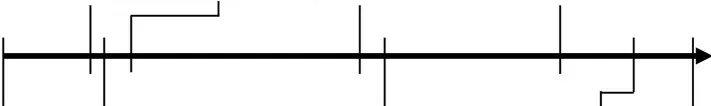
Treatment timeline. Treatments and responses from diagnosis until present.
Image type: chart (chart)